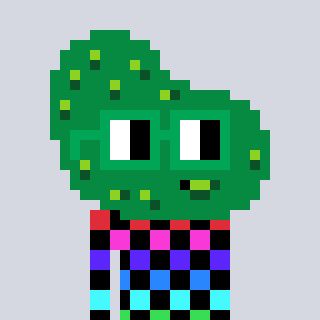
a pixel art character with square green glasses, a pickle-shaped head and a bluegrey-colored body on a cool background